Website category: university
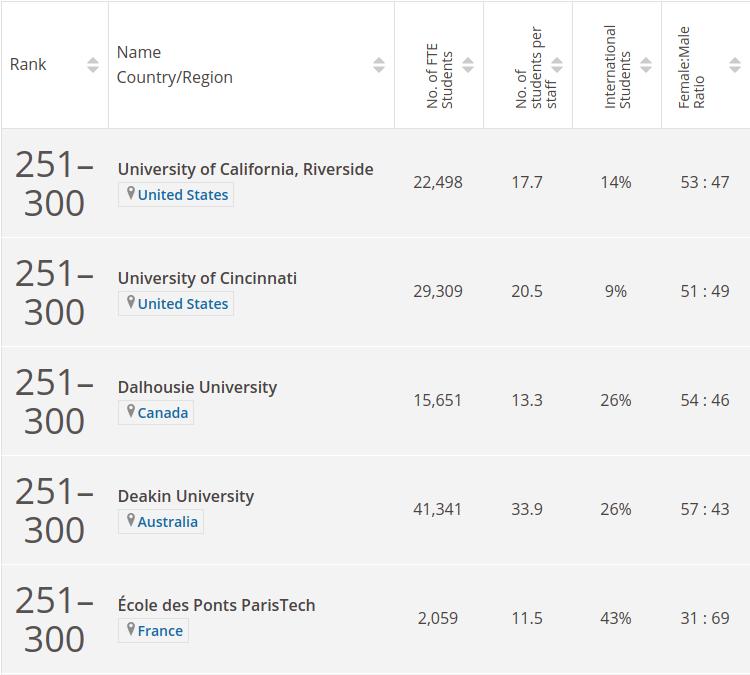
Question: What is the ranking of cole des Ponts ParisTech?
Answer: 251300

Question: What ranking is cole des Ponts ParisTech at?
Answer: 251300

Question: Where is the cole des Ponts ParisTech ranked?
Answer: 251300

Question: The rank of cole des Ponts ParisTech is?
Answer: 251300

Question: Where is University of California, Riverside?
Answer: United States

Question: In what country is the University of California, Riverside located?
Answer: United States

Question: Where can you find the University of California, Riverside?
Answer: United States

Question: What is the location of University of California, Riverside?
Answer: United States

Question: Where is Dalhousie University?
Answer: Canada

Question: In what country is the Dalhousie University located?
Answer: Canada

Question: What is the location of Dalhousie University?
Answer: Canada

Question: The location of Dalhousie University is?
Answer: Canada

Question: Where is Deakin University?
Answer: Australia

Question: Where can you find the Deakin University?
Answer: Australia

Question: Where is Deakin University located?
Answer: Australia

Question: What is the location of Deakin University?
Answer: Australia

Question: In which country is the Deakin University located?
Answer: Australia

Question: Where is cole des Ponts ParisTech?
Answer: France

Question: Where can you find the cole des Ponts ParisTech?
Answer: France

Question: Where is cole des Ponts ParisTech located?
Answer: France

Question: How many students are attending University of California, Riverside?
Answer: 22,498

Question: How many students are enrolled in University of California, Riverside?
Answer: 22,498

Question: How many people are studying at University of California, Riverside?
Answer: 22,498

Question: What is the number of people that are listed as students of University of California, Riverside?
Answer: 22,498

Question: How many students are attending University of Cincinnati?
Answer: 29,309

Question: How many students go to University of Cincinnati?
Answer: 29,309

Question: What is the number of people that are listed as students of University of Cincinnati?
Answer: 29,309

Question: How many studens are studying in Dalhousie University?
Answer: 15,651

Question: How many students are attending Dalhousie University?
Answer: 15,651

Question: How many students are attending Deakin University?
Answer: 41,341

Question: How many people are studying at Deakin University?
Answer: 41,341

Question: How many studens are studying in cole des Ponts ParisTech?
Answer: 2,059

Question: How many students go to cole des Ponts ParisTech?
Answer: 2,059

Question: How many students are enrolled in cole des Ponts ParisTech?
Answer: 2,059

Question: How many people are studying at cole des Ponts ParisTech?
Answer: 2,059

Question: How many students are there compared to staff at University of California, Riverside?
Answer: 17.7

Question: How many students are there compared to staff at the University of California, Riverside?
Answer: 17.7

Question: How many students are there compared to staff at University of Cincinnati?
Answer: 20.5

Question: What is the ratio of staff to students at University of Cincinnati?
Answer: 20.5

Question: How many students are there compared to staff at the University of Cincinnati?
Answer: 20.5

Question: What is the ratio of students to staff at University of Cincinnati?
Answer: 20.5

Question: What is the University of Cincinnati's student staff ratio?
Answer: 20.5

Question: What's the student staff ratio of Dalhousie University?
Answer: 13.3

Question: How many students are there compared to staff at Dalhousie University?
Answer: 13.3

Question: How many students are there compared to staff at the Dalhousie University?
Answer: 13.3

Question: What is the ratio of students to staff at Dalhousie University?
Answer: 13.3

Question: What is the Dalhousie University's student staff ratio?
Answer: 13.3

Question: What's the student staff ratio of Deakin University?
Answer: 33.9

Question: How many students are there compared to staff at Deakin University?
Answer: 33.9

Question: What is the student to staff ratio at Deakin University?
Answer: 33.9

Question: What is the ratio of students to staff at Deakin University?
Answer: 33.9

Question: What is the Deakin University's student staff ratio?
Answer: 33.9

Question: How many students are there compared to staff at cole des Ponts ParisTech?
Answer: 11.5

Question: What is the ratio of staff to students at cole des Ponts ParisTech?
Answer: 11.5

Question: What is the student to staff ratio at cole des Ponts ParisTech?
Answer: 11.5

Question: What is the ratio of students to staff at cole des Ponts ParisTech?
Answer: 11.5

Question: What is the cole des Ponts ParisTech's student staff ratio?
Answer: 11.5

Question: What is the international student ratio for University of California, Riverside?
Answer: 14%

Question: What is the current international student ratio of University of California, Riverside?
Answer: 14%

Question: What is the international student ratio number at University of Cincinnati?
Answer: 9%

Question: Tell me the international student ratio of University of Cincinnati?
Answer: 9%

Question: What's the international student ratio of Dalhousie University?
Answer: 26%

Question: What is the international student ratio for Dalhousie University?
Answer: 26%

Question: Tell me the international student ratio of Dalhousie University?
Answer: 26%